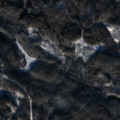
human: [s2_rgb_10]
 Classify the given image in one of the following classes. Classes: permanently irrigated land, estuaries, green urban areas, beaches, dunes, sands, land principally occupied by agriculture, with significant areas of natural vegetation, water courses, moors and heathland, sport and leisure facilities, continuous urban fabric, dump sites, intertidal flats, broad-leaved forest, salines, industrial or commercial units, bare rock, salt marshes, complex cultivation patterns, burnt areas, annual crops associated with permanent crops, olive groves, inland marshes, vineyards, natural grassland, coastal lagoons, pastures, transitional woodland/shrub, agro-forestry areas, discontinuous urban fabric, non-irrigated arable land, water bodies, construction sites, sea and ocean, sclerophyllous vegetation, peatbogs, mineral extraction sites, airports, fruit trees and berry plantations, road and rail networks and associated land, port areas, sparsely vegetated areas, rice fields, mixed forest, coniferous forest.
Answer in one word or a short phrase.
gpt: coniferous forest, mixed forest, transitional woodland/shrub